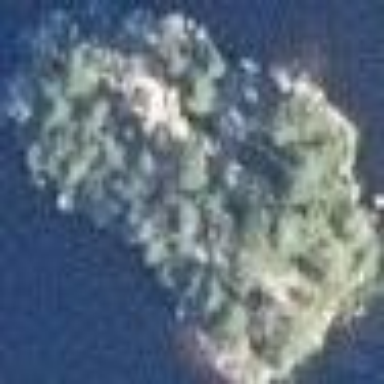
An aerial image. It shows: Islet.